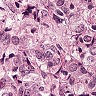
Metastatic tissue present: yes